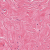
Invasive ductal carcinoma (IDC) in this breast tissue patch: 0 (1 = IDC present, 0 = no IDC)